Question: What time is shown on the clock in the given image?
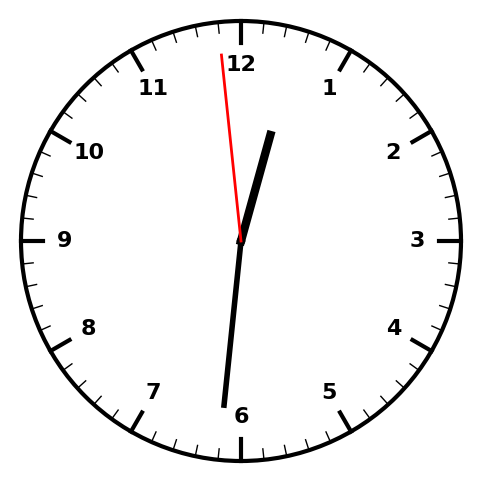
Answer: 12:30:59